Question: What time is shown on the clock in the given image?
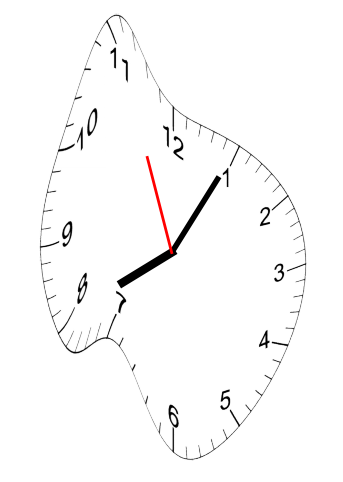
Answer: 08:04:56